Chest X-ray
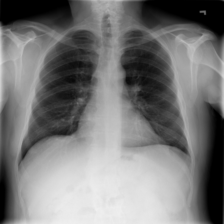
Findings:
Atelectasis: negative
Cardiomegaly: negative
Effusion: negative
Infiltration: positive
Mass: negative
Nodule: negative
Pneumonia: negative
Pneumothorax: negative
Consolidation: negative
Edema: negative
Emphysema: negative
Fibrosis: negative
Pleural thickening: negative
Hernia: negative